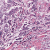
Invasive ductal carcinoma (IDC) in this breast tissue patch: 1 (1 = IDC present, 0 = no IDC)